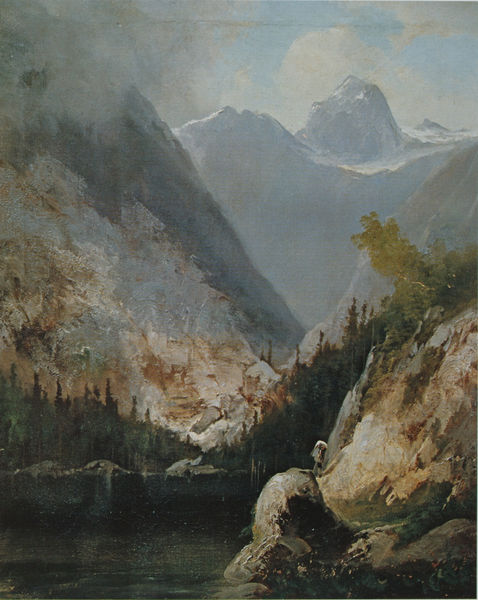
Titel: Gebirgslandschaft
Künstler: Friedrich Zahn
Standort: München
Institution: Kunsthandel Susanne Munzinger
Schlagwörter: baum, berg, blau, dunkel, felsen, gemälde, gestein, himmel, schatten, wasser, weiß, wolken, bäume, fluss, grün, landschaft, ocker, see, ufer, braun, grau, hell, licht, schwarz, eis, schnee, wolke, beige, mensch, stein, steine, horizont, natur, büsche, gewässer, tal, wald, bewölkt, abhang, berge, fels, gebirge, gipfel, gletscher, hang, dunkelgrün, nebel, tag, berglandschaft, massiv, schlucht, tannen, dunkelblau, detail, kühle, wandern, alpen, kälte, idyll, schweiz, fichte, tanne, wanderer, fichten, tannenbäume, nadelwald, balu, wanderung, bergsee, bergmassiv, alpensee, bergtal, detai, gebirsgwasser